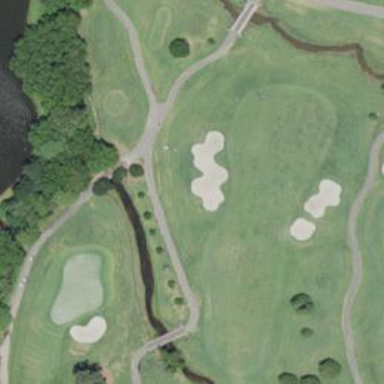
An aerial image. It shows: Path for both roads and golfers.